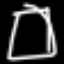
Label: square